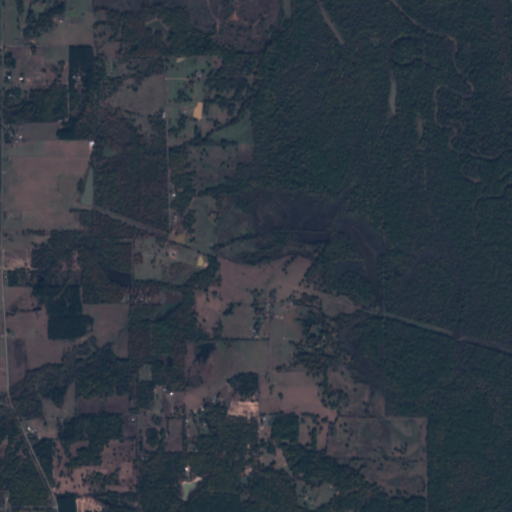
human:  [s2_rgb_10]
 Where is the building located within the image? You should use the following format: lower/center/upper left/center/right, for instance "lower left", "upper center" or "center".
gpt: There is no building in the image.